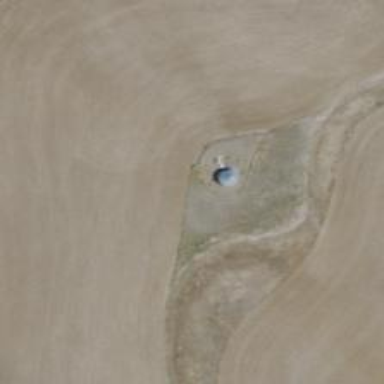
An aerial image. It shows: Silo.